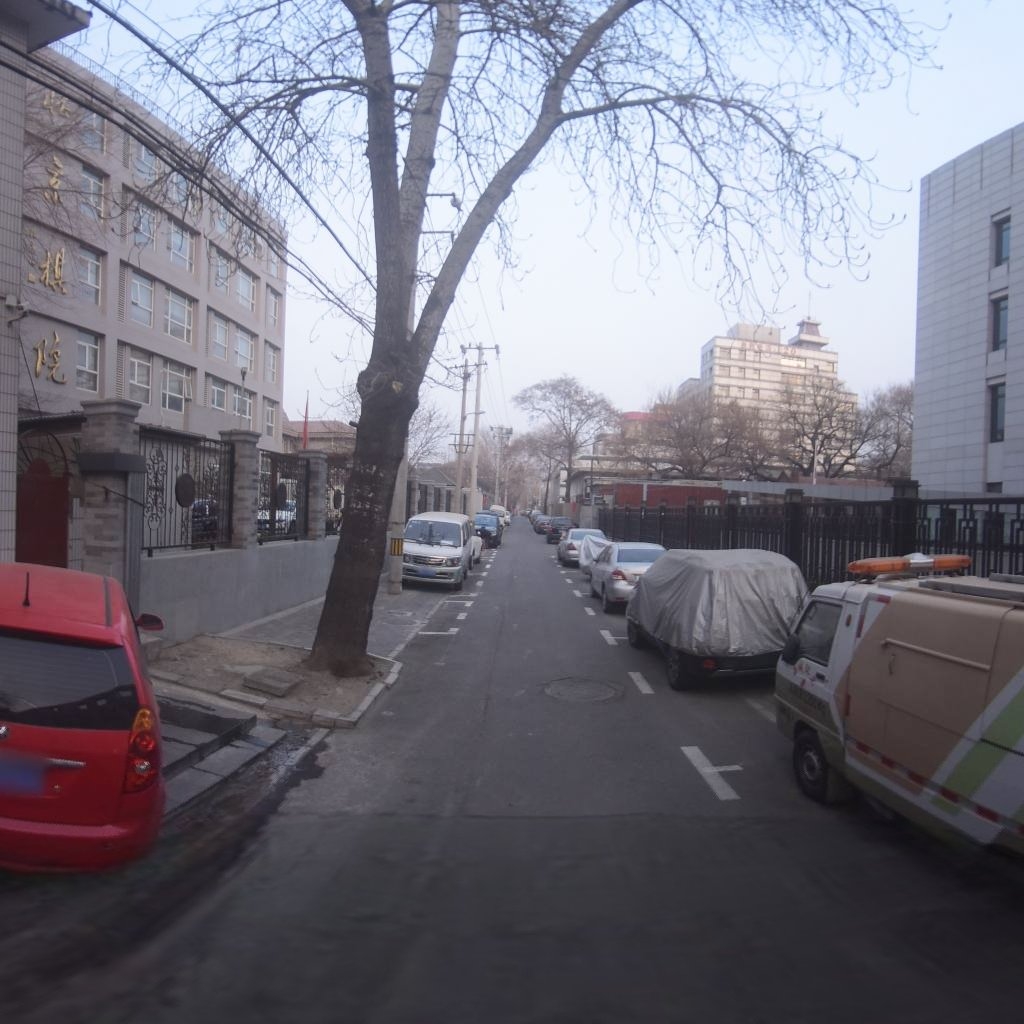
Region: Xicheng
Road damage annotations: manhole cover, longitudinal crack